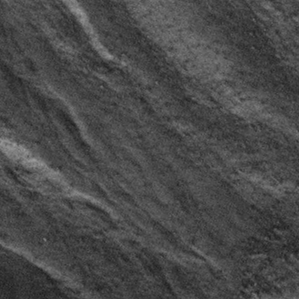
Label: frost